Interaction volume radius: 5 \u00c5
Interaction volume height: 40 \u00c5
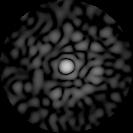
Disorder parameter: 0.8396